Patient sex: F
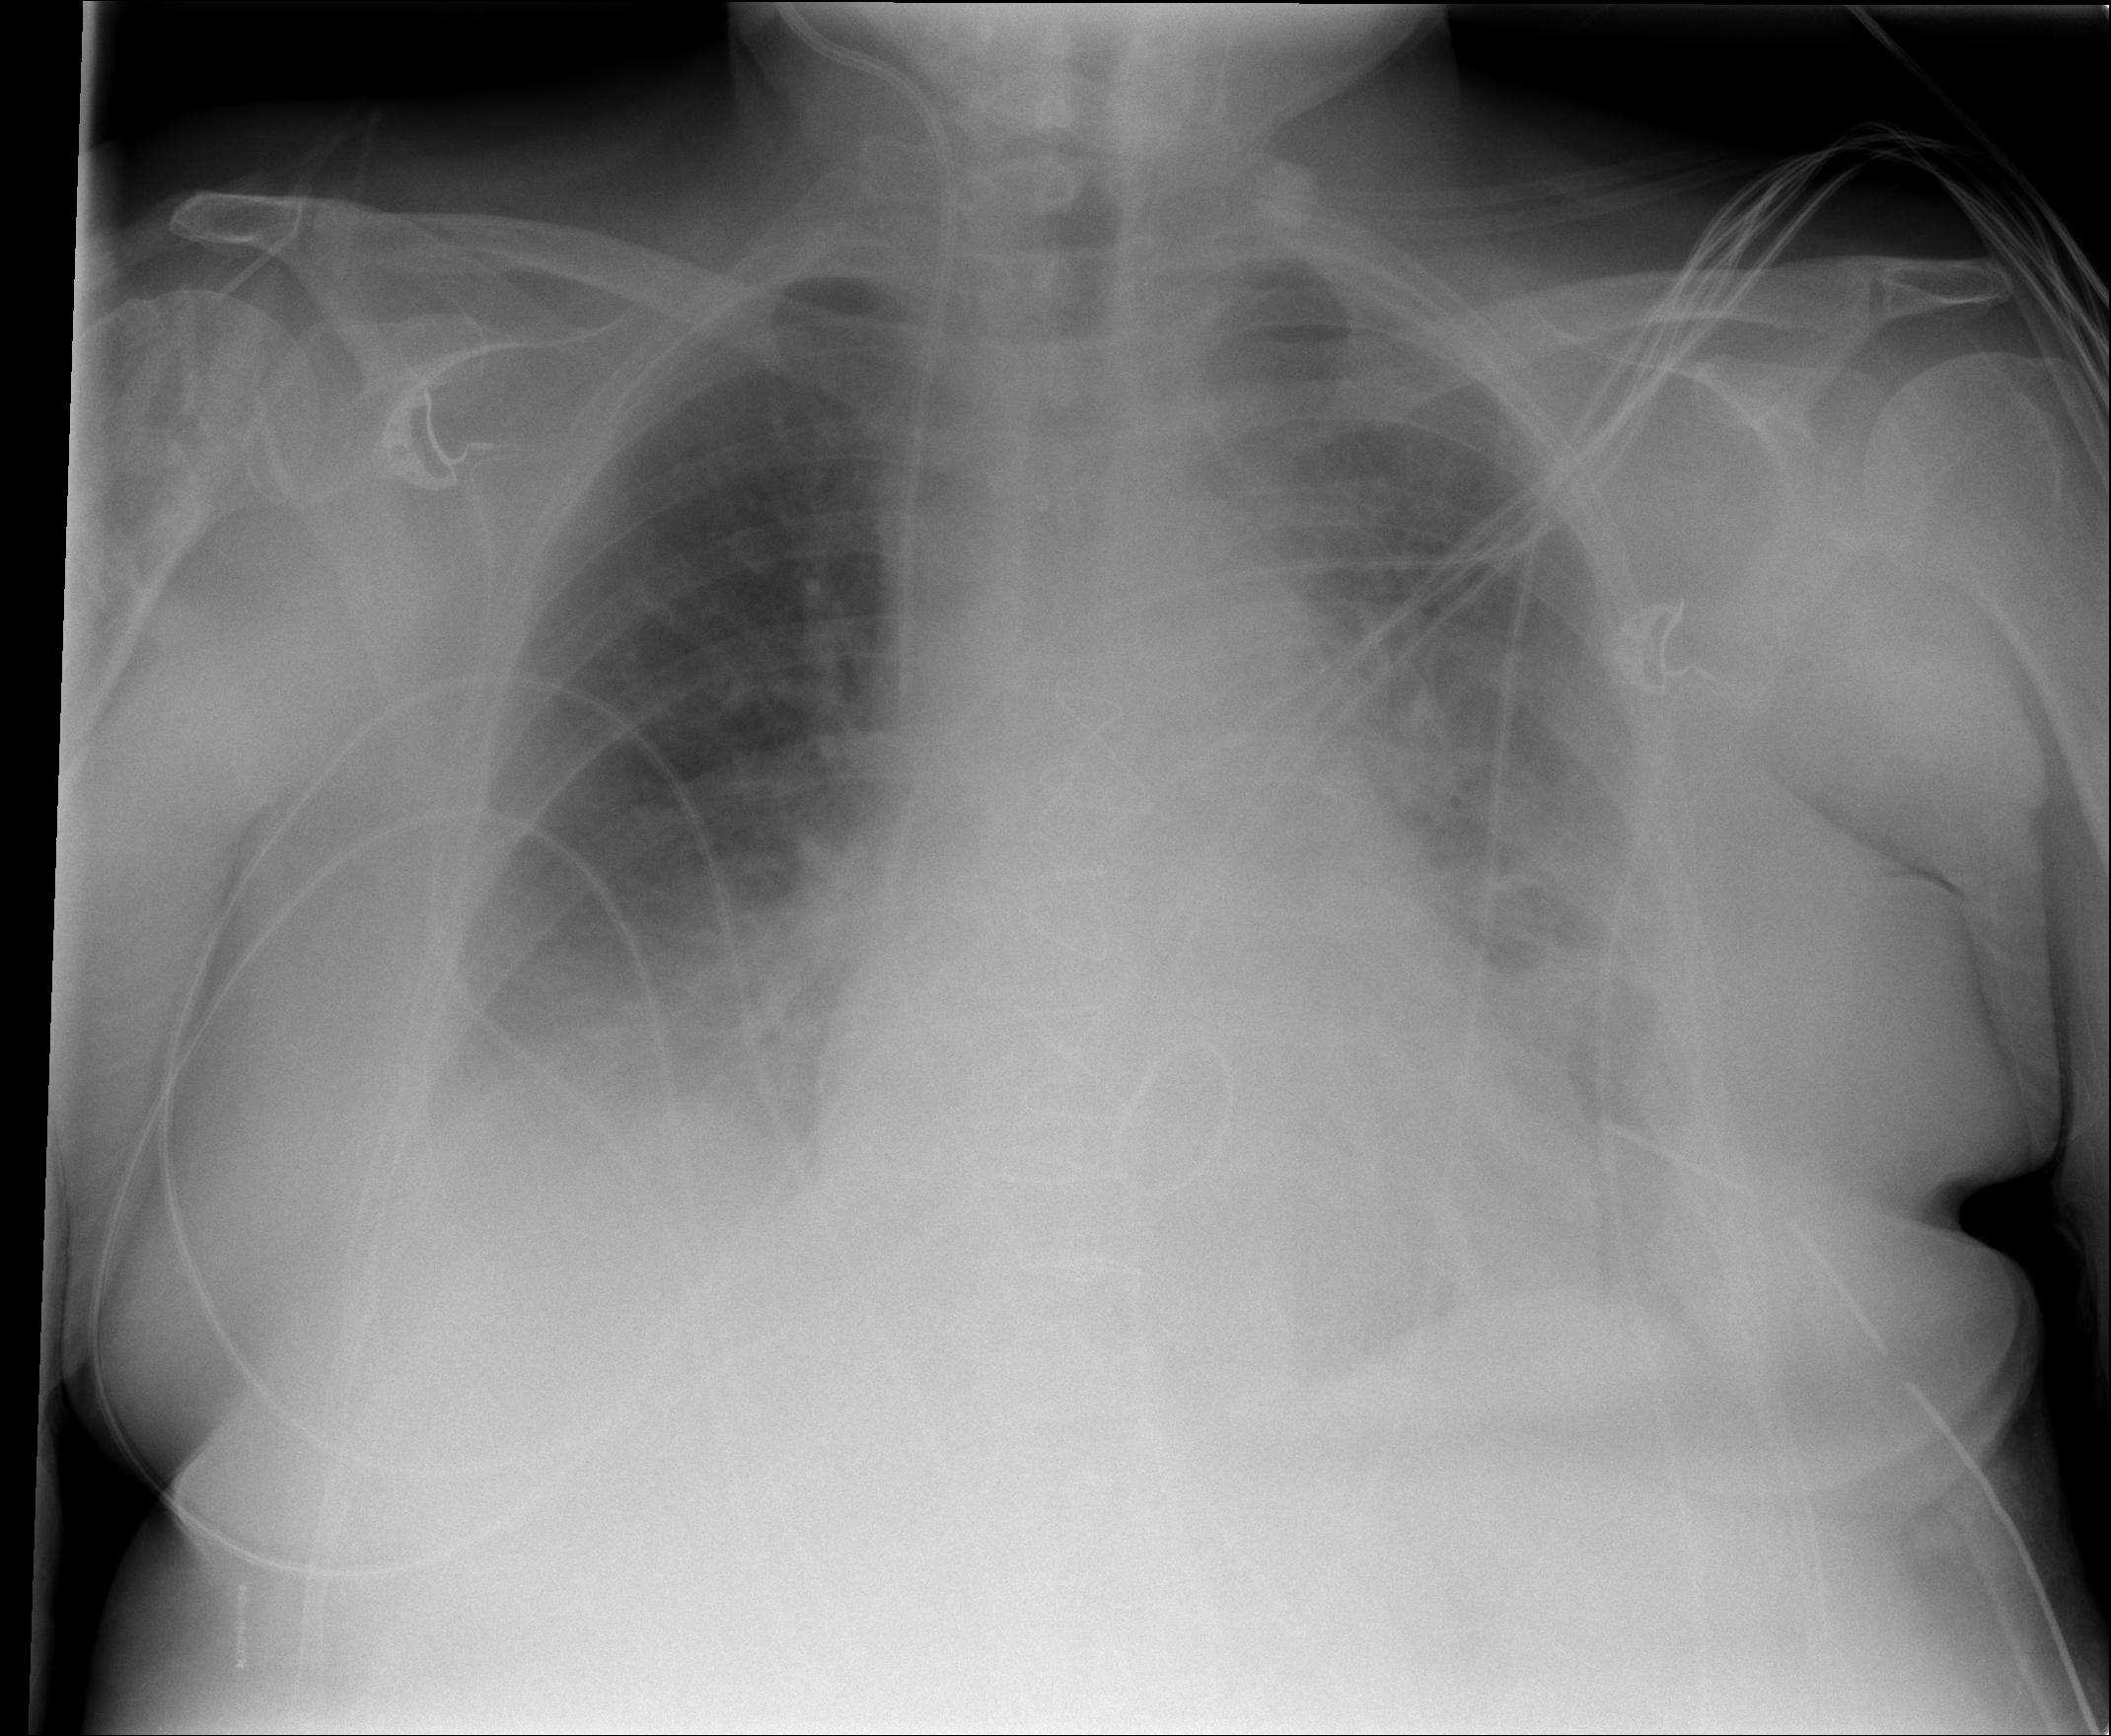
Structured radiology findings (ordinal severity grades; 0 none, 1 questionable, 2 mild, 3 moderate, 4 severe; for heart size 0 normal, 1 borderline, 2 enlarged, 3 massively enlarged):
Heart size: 0
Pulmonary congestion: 2
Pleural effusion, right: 3
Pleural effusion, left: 2
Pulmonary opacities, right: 0
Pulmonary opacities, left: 0
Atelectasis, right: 2
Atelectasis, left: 2